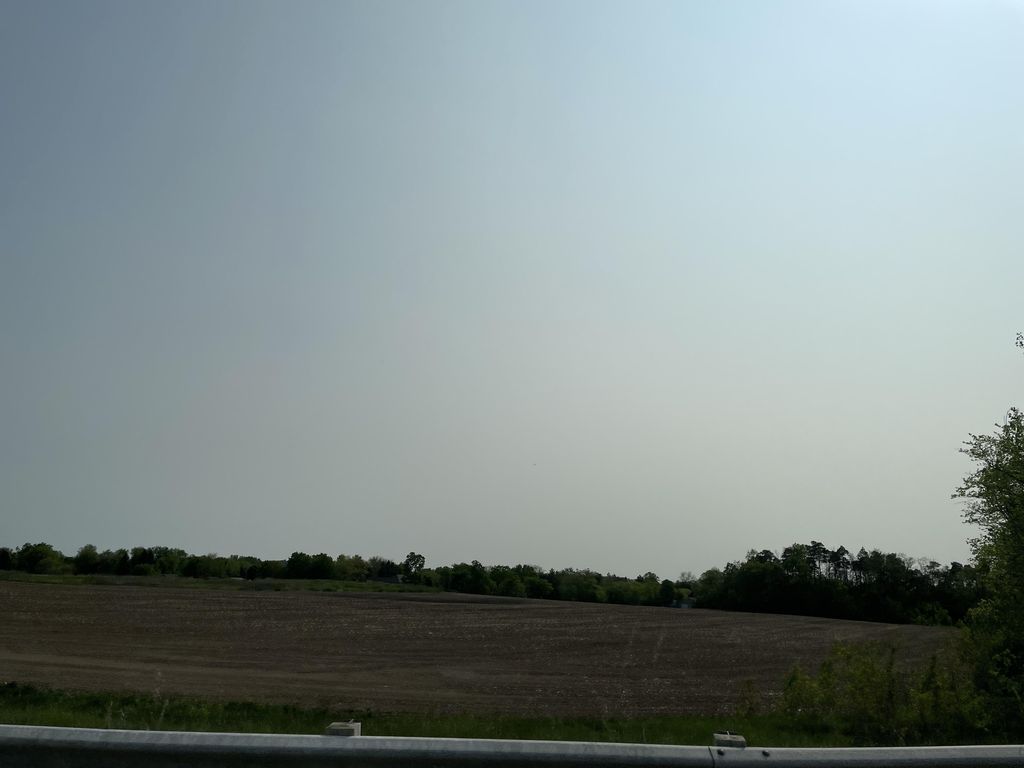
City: kitchener-waterloo